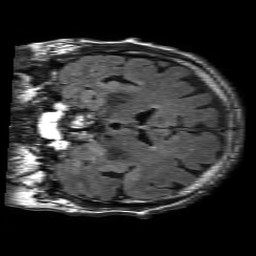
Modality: FLAIR
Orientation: coronal
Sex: male
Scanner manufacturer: philips
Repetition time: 11 s
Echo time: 0.125 s